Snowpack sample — Snodgrass Mountain, Crested Butte, Colorado (2/4/25, 12:06 PM MST)
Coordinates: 38.923, -106.968
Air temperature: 35 °F
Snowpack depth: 80 cm
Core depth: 80 cm
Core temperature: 32 °F
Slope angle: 14°, slope face: 78°
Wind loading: low
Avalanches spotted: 0
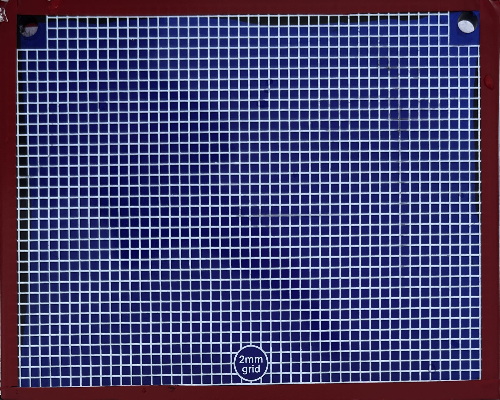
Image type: profile
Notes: No avalanches nearby, unusually warm weather for the last month reported by residents, Collected 25 yards from treeline